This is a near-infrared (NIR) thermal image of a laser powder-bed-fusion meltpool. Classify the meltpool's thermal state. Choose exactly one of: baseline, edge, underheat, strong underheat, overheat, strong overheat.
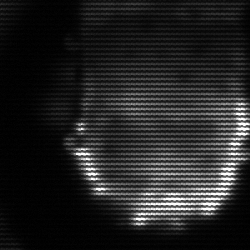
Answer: baseline